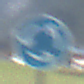
Verkehrszeichen: Kreisverkehr
Umgebung: Outdoor, Nature
Tageszeit: MorningAfternoon
Wetter: PartlyCloudy
Licht: Natural
Jahreszeit: NotSpecified
Kontrast: HighContrast